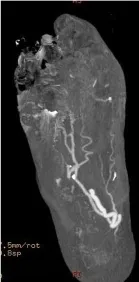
MIP visualisation of the plantar arch arteries. Coronal.
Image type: radiology (ct)